Question: What is the value of the measurement in the image?
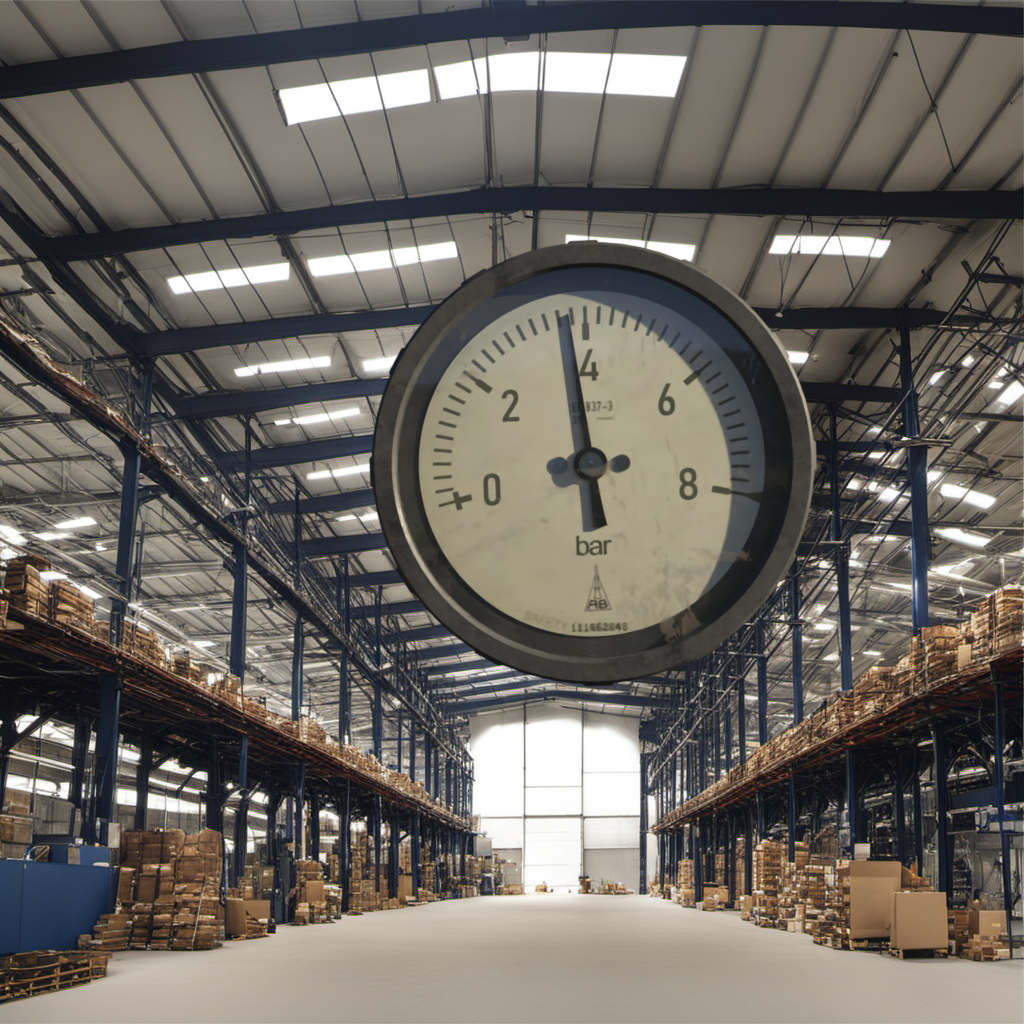
Answer: The result is 3.74
Question: What is the range of the measurement shown in the image?
Answer: The range is from 0 to 8
Question: What is the minimum and maximum value of this measurement?
Answer: The minimum value is 0 and the maximum value is 8